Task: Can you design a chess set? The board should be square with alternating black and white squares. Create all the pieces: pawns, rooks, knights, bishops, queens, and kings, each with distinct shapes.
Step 587:
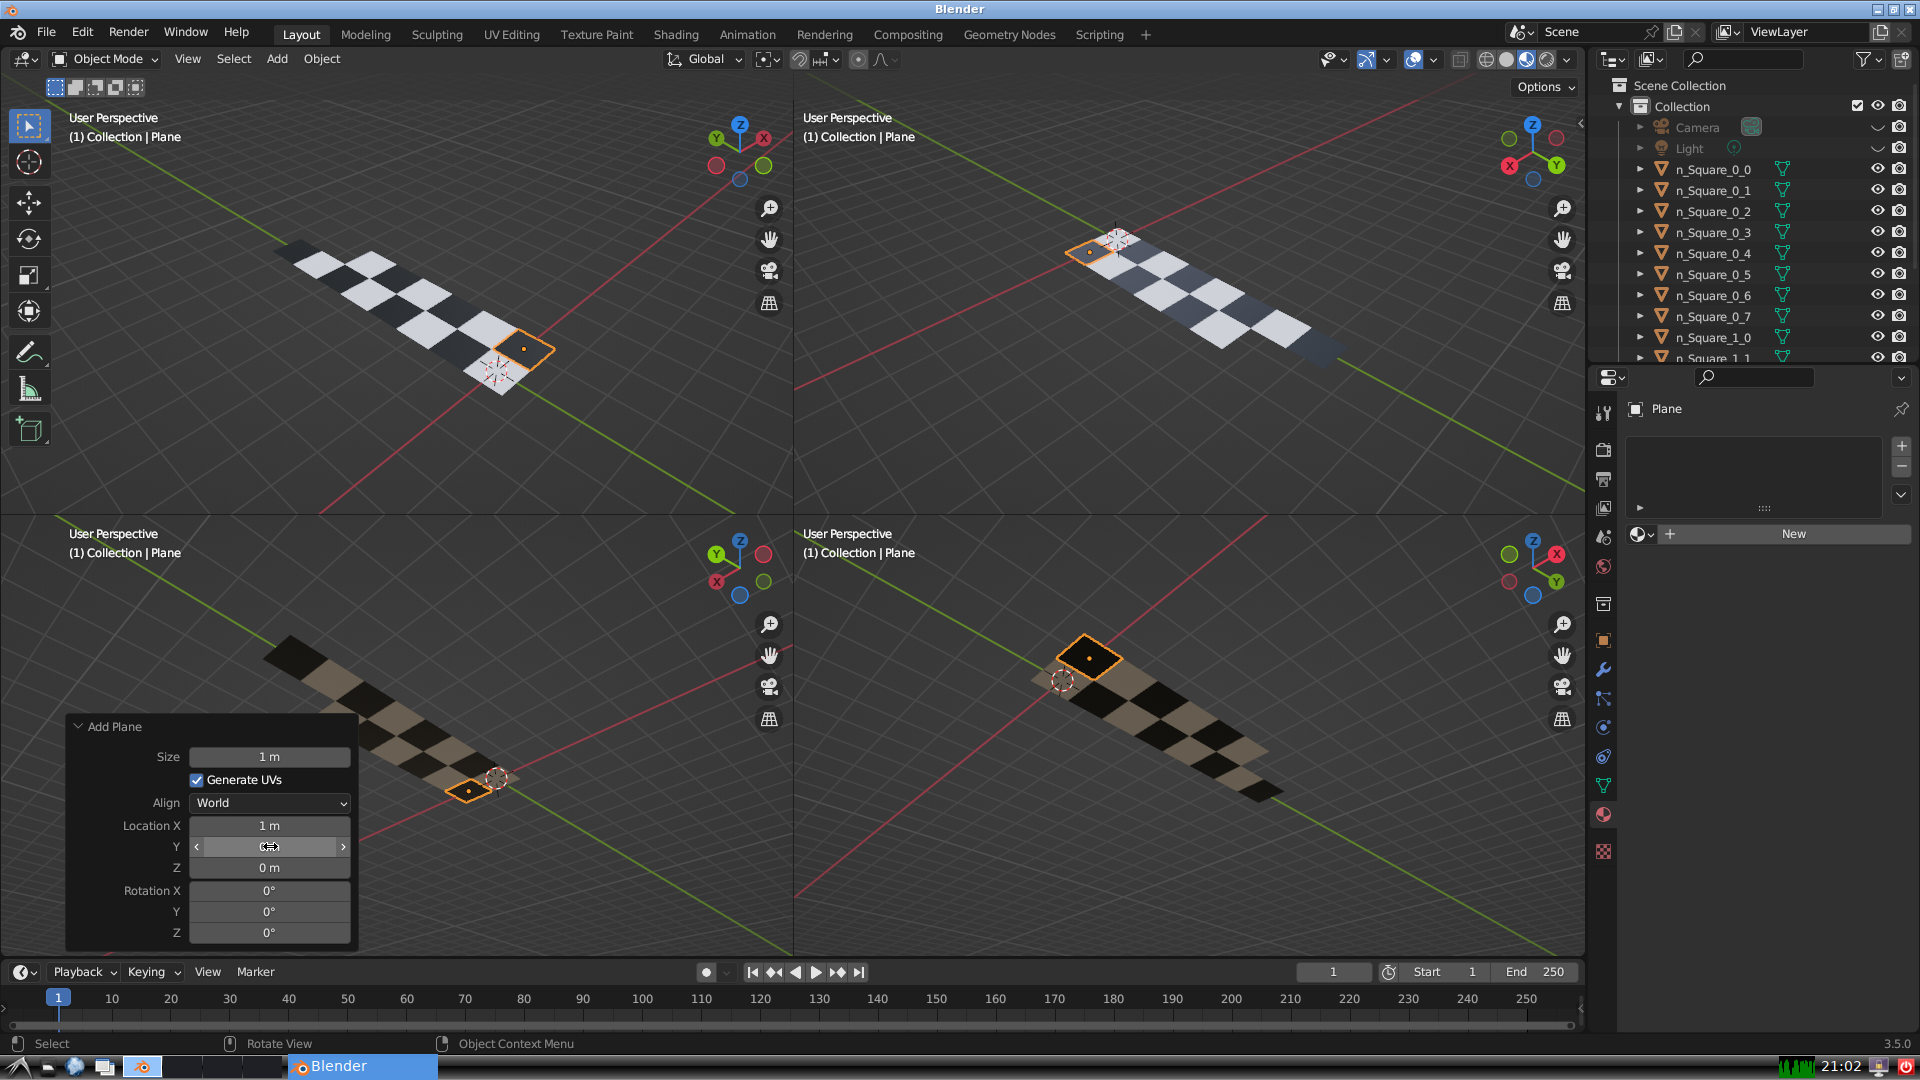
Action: click: no